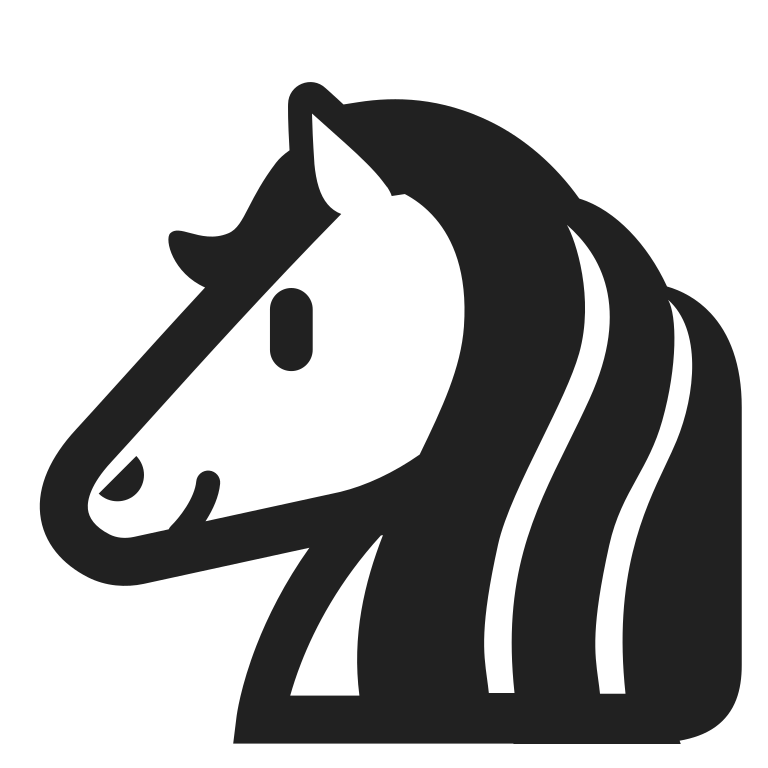
horse face high contrast